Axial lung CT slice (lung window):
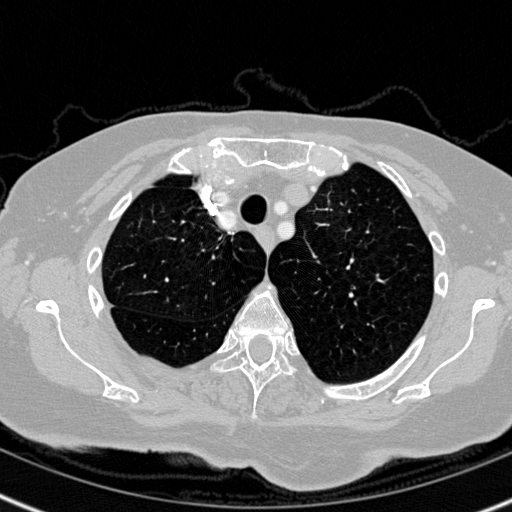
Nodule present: no